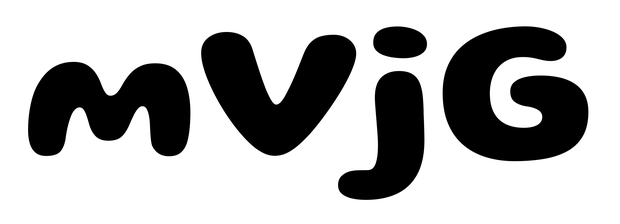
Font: Gluten_Bold